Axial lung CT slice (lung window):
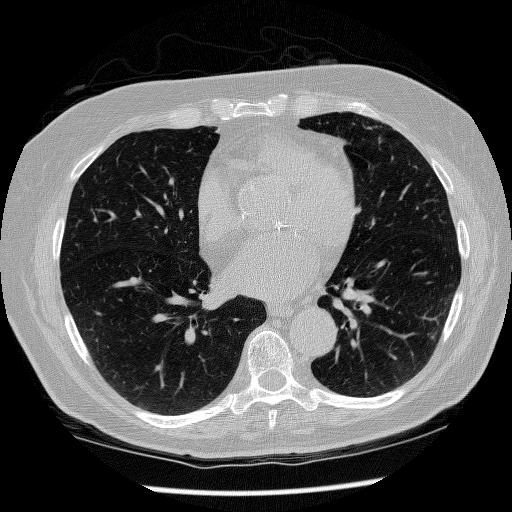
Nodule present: no